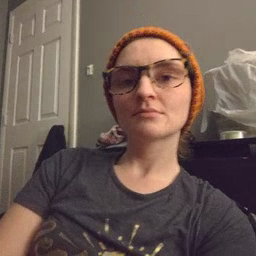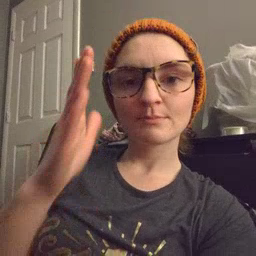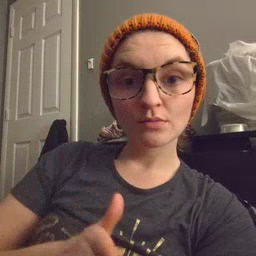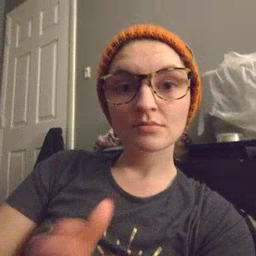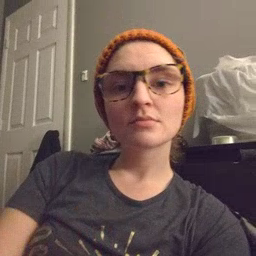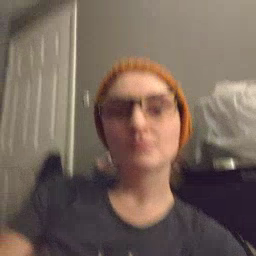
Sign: person